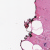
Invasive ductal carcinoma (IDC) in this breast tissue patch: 0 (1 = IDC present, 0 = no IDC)